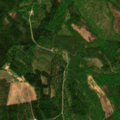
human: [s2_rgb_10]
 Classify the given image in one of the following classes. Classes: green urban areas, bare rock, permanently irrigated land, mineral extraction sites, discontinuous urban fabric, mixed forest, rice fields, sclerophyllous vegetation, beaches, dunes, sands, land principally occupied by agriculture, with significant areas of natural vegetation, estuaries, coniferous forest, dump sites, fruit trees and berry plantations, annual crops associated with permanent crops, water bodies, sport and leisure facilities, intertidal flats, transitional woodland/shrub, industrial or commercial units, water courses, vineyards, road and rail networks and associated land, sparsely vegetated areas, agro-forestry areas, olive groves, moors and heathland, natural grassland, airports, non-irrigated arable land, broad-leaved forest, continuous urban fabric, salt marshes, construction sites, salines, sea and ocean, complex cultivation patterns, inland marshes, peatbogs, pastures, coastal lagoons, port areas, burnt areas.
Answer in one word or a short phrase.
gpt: coniferous forest, mixed forest, transitional woodland/shrub